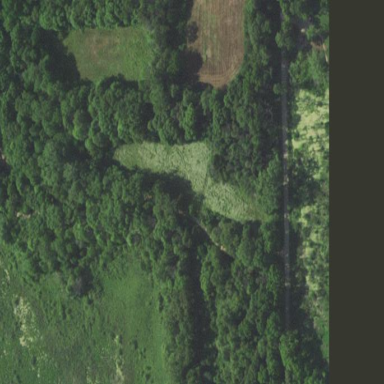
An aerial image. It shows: Wildlife opening within meadow area.